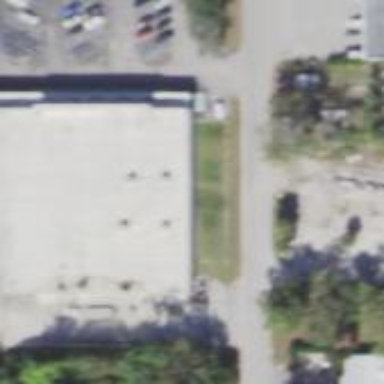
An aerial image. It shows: Retail building.